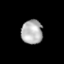
Tissue: lung
Cell type: Epithelial cells
Senescence score: 0.2411
Nuclear area (px): 503
Mean DAPI intensity: 176.618